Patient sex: F
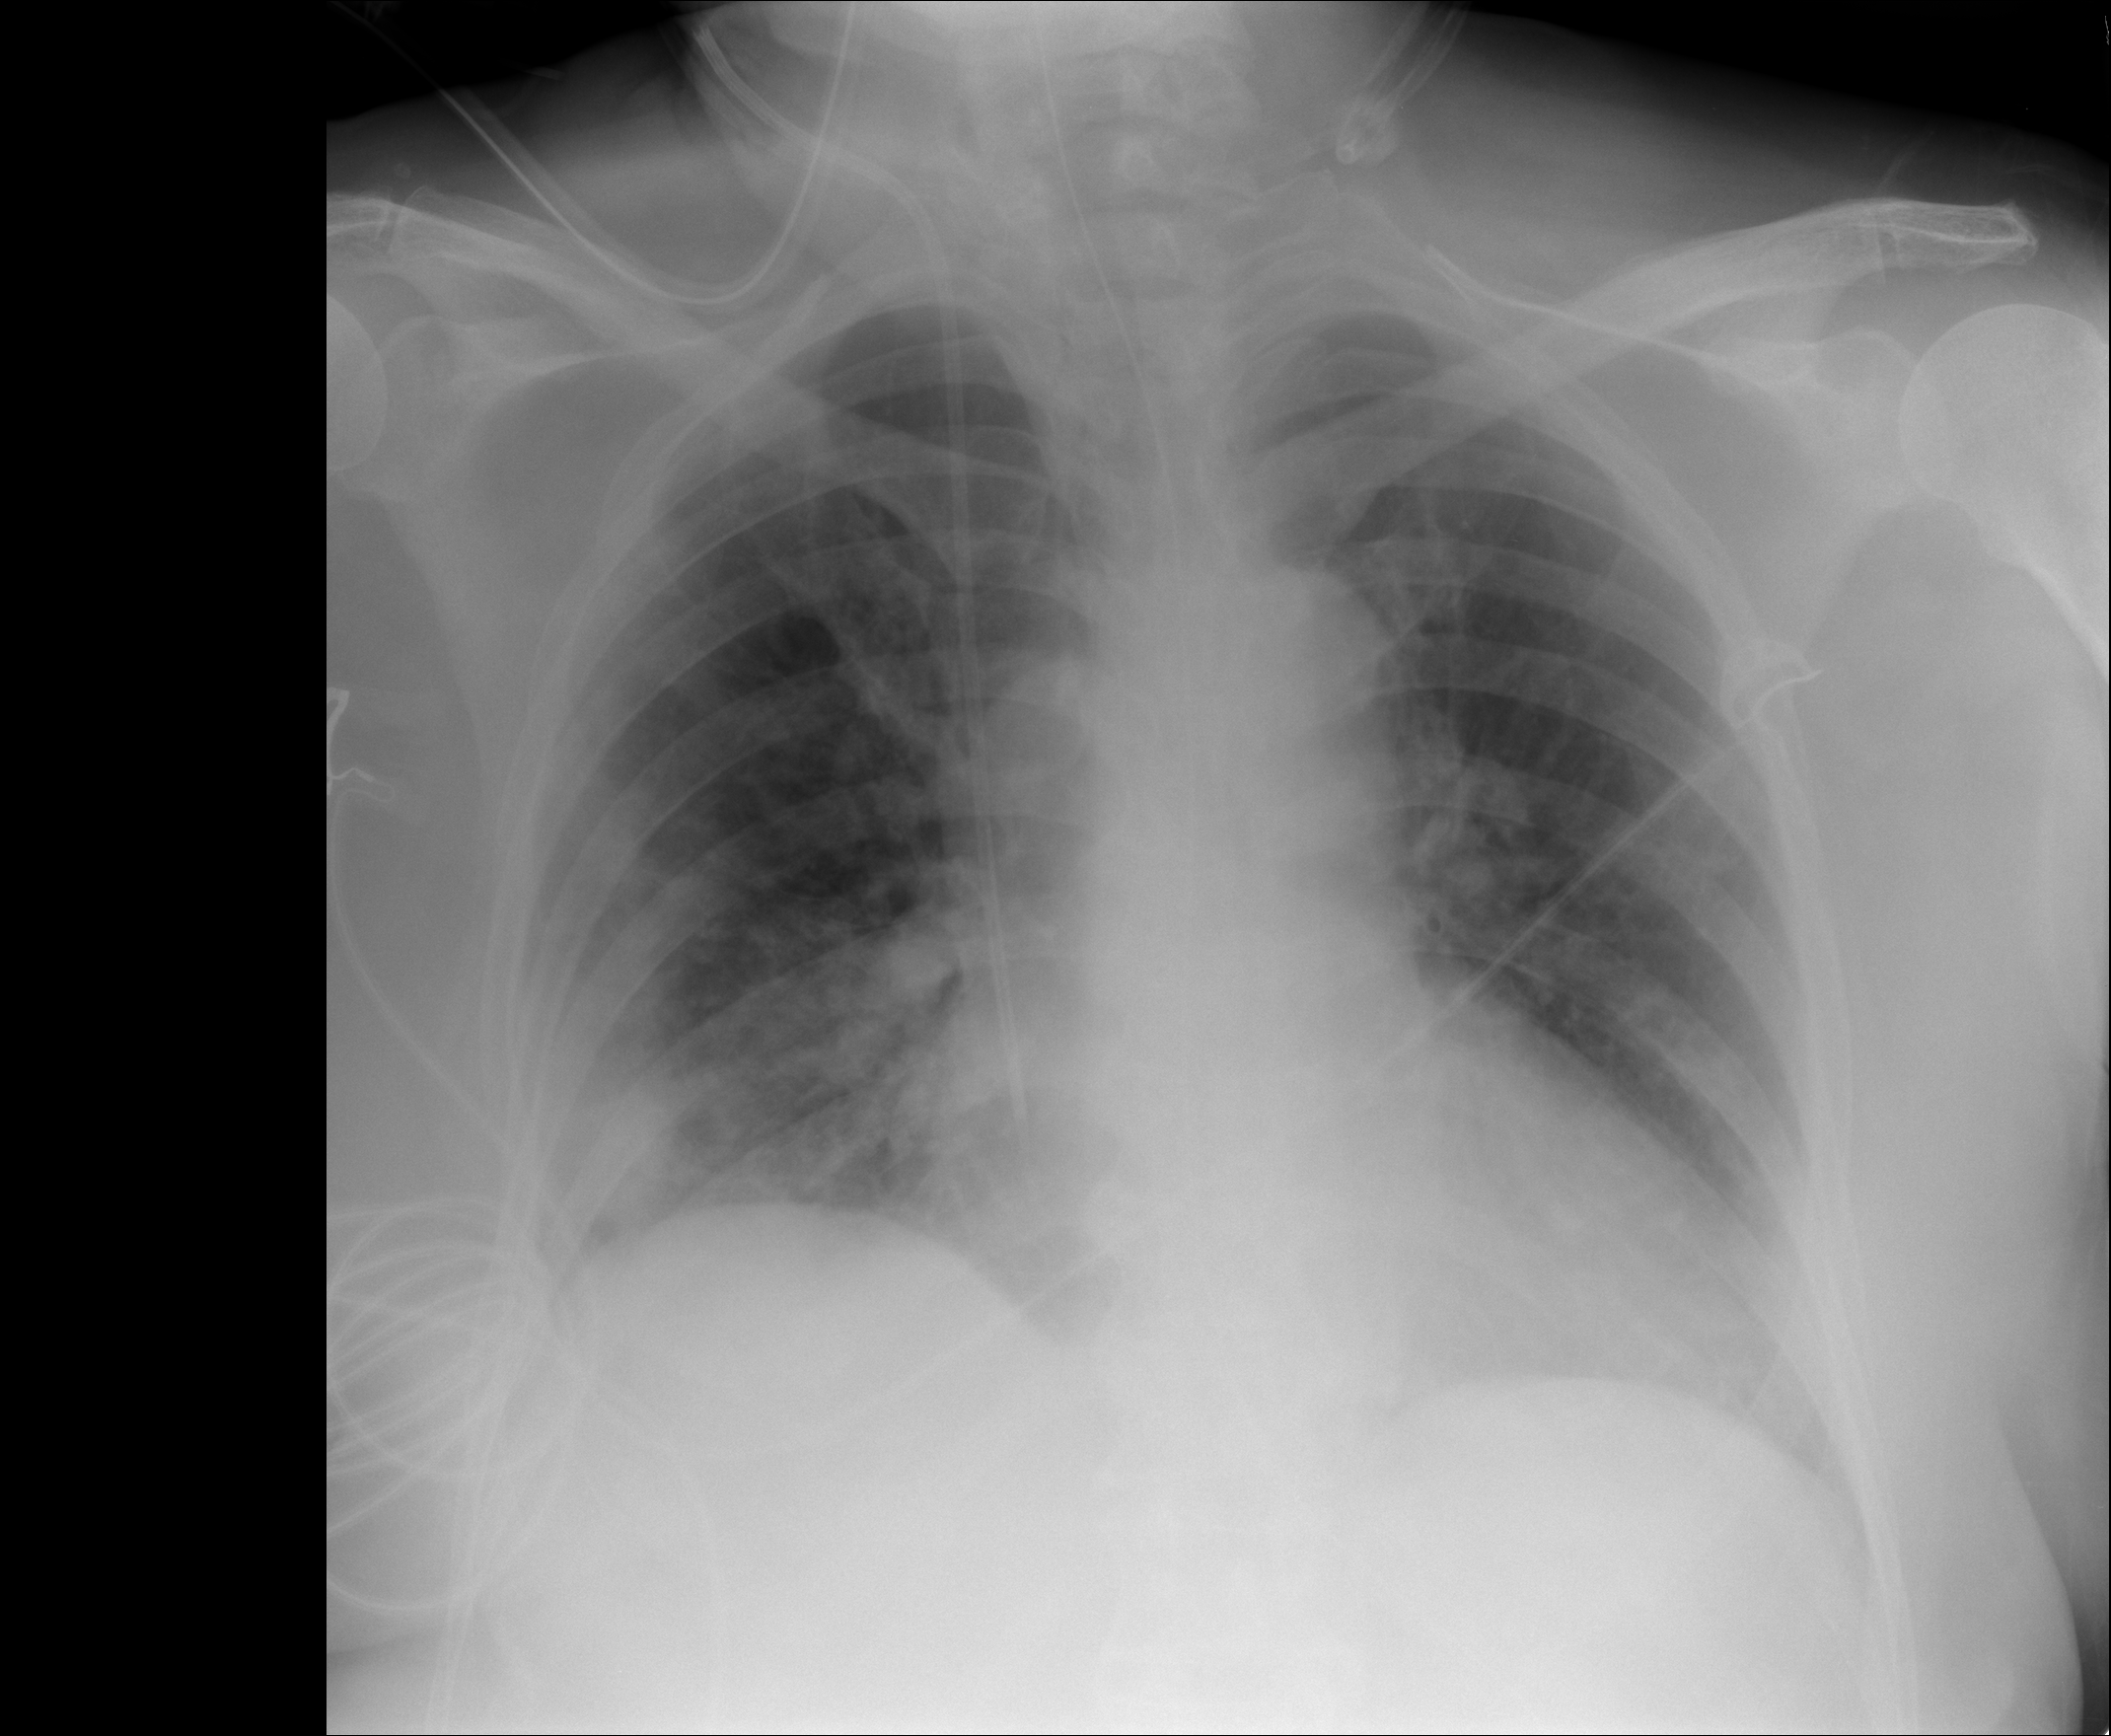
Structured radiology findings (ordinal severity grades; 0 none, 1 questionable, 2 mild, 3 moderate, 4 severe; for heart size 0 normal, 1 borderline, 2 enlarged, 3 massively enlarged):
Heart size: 2
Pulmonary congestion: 3
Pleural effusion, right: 0
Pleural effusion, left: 0
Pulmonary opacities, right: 0
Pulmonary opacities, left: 0
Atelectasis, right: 0
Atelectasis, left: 0